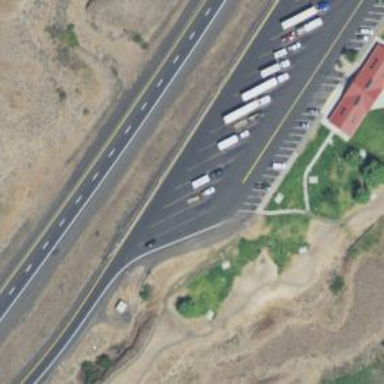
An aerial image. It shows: Service road leading to rest area.